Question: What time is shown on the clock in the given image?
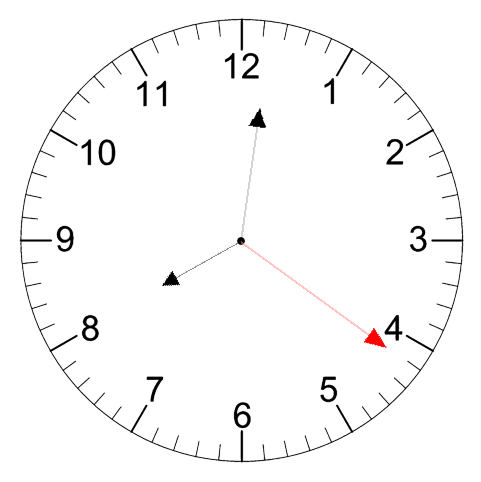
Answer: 08:01:21